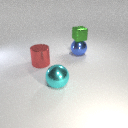
large blue metal sphere behind large red metal cylinder